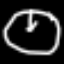
Label: clock